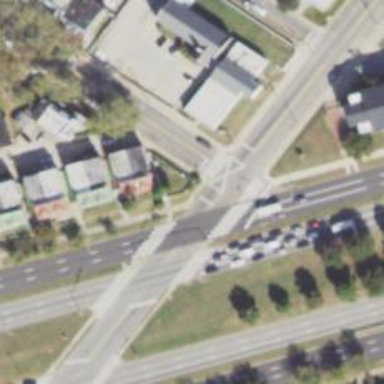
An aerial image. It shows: Unmarked crossing on footway.